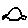
Label: car